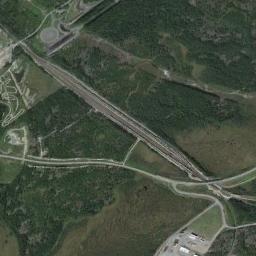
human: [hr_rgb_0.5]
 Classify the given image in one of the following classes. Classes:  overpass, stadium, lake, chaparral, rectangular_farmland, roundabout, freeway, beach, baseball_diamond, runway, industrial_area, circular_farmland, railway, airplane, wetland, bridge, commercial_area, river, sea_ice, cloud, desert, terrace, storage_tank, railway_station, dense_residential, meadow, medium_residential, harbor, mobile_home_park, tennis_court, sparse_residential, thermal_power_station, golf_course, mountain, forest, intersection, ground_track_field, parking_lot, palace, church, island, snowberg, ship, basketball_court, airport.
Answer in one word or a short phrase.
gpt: railway_station